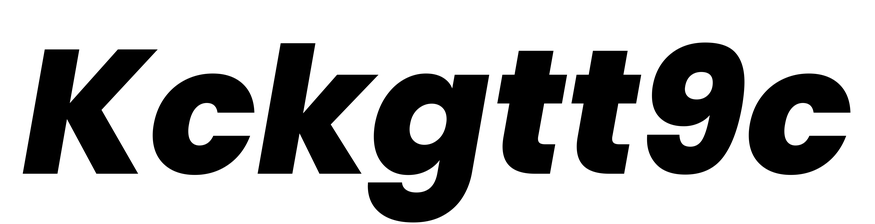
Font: Poppins-ExtraBoldItalic